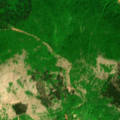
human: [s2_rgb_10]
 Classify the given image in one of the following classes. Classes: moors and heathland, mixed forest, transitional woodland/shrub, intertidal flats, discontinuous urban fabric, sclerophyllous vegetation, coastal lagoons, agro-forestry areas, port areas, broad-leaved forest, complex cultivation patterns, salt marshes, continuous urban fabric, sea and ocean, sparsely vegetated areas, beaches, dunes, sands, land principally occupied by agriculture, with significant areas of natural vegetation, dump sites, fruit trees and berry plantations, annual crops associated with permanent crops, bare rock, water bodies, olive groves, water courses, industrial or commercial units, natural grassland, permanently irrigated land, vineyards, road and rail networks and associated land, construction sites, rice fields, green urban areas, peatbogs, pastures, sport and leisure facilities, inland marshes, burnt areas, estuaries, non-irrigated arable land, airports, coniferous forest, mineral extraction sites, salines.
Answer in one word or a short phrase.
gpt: complex cultivation patterns, land principally occupied by agriculture, with significant areas of natural vegetation, broad-leaved forest, mixed forest, transitional woodland/shrub, sparsely vegetated areas